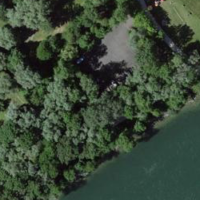
EUNIS habitat code: 53
Species observed at this site:
Prunus padus